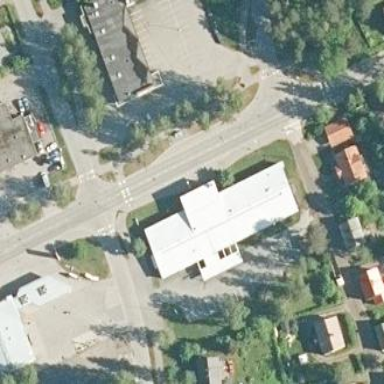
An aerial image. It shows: Public building.